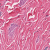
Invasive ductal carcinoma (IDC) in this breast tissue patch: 0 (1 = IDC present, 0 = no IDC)